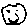
Label: smiley face